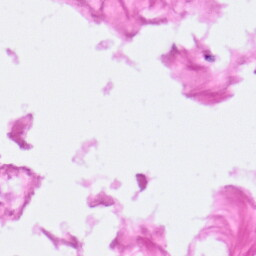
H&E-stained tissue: Pancreatic